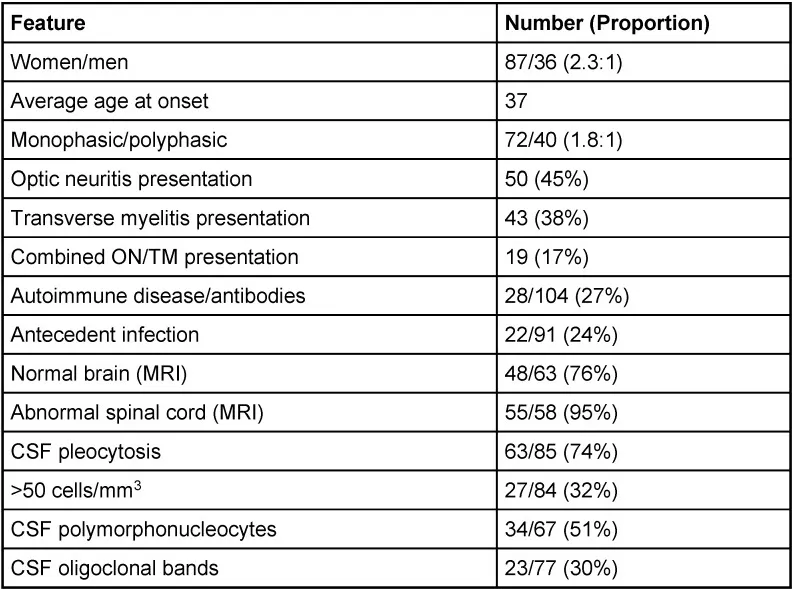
Clinical, MRI, and spinal fluid features from several case series.
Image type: chart (chart)